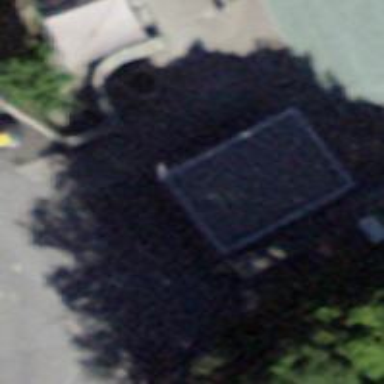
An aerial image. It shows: Toilets.